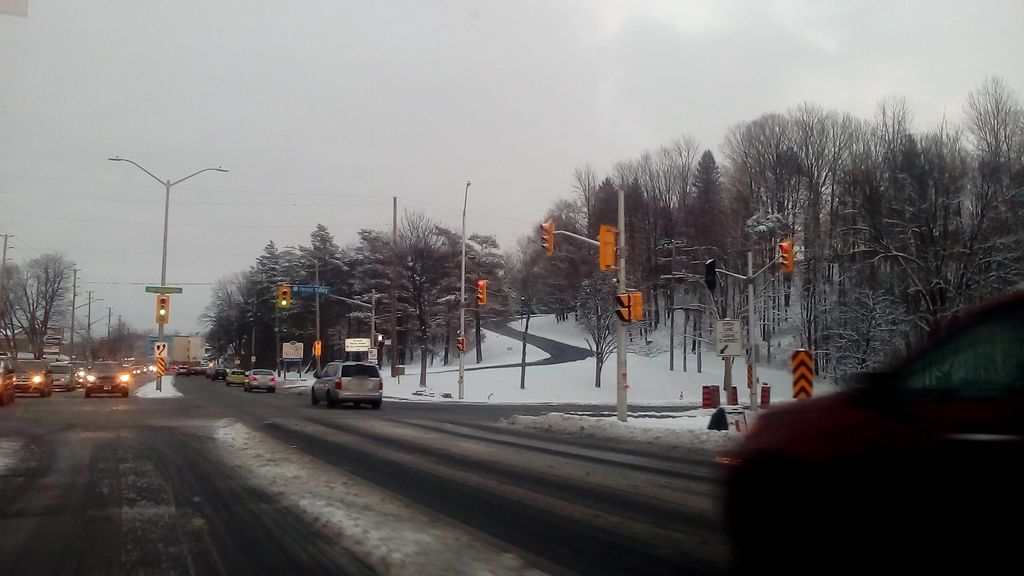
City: ottawa-gatineau